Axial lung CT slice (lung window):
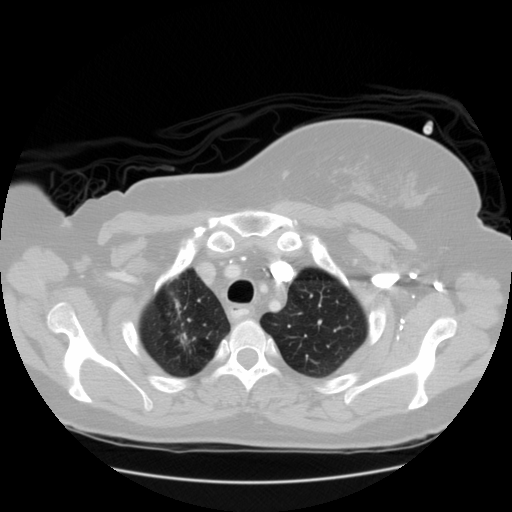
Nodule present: no